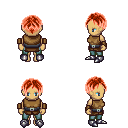
a pixel art fantasy rpg character, female body template, human, tanned skin, leather chest armor, teal pants, red parted hairstyle, leather bracers, metal boots, four views (front, back, left, right), 2x2 character sprite sheet, small pixel art, hard edges, no anti-aliasing